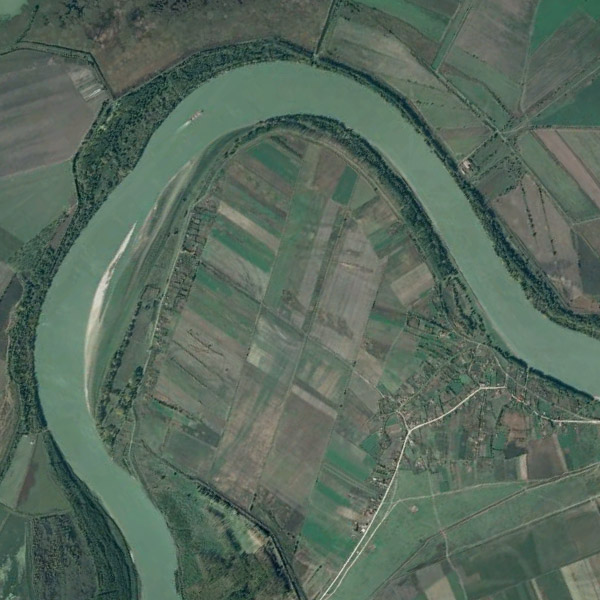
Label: River